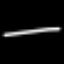
Label: line